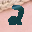
Label: 2